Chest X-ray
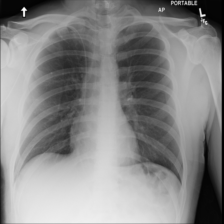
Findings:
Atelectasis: negative
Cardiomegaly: negative
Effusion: negative
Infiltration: negative
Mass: negative
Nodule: negative
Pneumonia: negative
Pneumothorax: negative
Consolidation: negative
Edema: negative
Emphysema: negative
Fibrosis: negative
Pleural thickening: negative
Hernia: negative